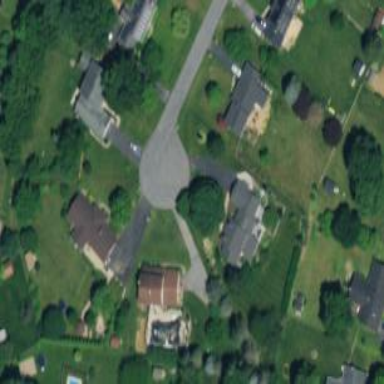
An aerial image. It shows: Turning circle on the road.